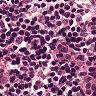
Metastatic tissue present: no